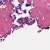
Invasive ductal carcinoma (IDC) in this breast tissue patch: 0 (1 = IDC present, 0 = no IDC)